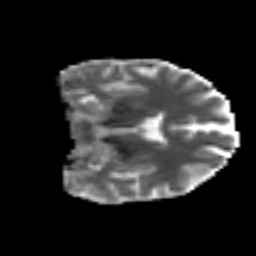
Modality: MD
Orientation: coronal
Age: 47
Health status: ill
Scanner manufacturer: philips
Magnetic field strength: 3 T
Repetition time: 9 s
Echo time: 0.127 s